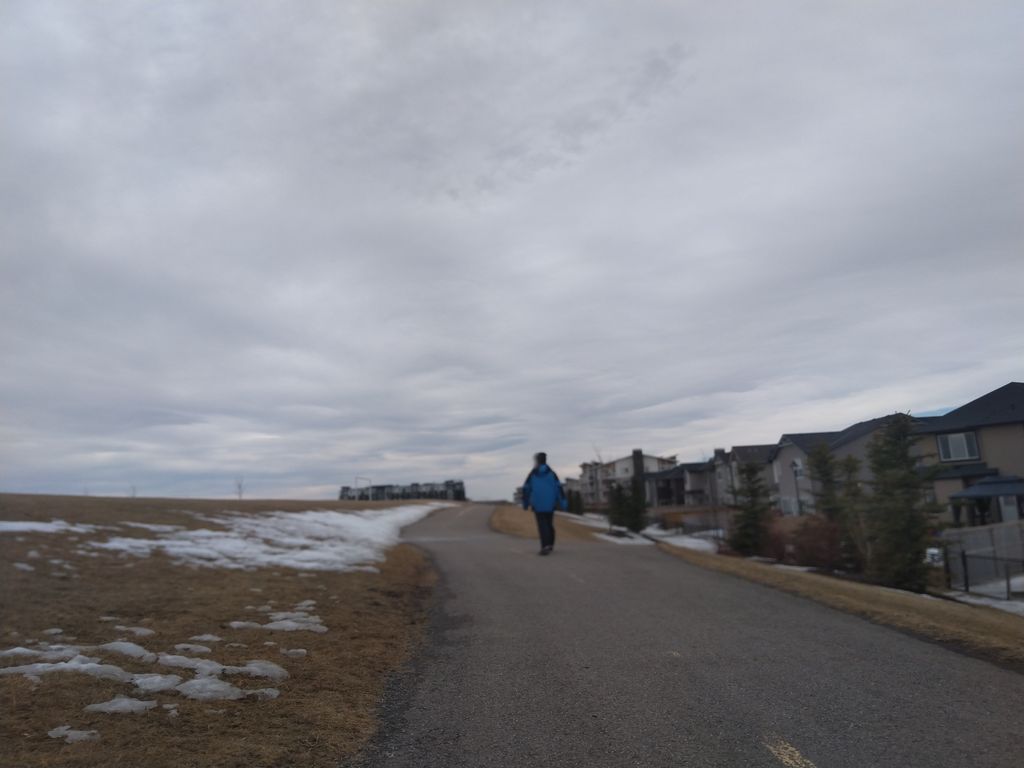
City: calgary